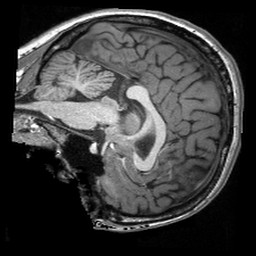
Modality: T1w
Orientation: sagittal
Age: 21
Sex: female